Question: I am trying to display grouped list of songs, which I get from server. Songs are grouped in sets according to their first letter. I've created two classes in this purpose SongSet and Song.
'''
public class SongSet
{
public string FirstCharacter { get; set; }
public List<Song> ListOfSongs { get; set; } = new List<Song>();
public SongSet(string firstChar)
{
this.FirstCharacter = firstChar;
}
}
'''
'''
public class Song
{
public string SongTitle { get; set; }
public Song(string title)
{
this.SongTitle = title;
}
}
'''
After received list from server I put it to list of SongSet objects.
'''
public static List<SongSet> ListOfSongsFromServer { get; set; } = new List<SongSet>();
'''
And here my code to display a whole list.
'''
ListView listView = new ListView
{
IsGroupingEnabled = true,
GroupDisplayBinding = new Binding("FirstCharacter"),
ItemsSource = PlayerPageVM.ListOfSongsFromServer,
ItemTemplate = new DataTemplate(() =>
{
Label titleLabel = new Label();
titleLabel.SetBinding(Label.TextProperty, "SongTitle");
return new ViewCell
{
View = new StackLayout
{
Padding = new Thickness(0, 5),
Orientation = StackOrientation.Horizontal,
Children =
{
new StackLayout
{
VerticalOptions=LayoutOptions.Center,
Spacing=0,
Children =
{
titleLabel
}
}
}
}
};
})
};
this.Content = new StackLayout
{
Children =
{
listView
}
};
'''
After build application I've received only list with first letters but without song titles uder them. Can anyone help me how to achievie this?

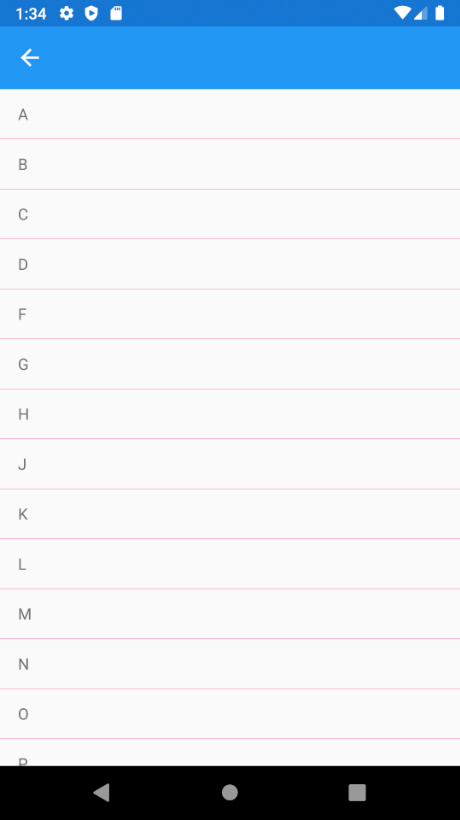
Answer: You want to display grouped list of songs, you could use <URL>. Because it provides the easy way to show Group data.
Display grouped data:
'''
<CollectionView ItemsSource="{Binding Animals}"
IsGrouped="true">
<CollectionView.ItemTemplate>
<DataTemplate>
<Grid Padding="10">
...
</Grid>
</DataTemplate>
</CollectionView.ItemTemplate>
</CollectionView>
'''
And the problem of mode data could refer to document to make 'SongSet' inherit from 'Lsit<Song>' to generate a grouped data.
'''
public class SongSet : List<Song>
{
public string FirstCharacter { get; set; }
public SongSet(string firstChar,List<Song> ListOfSongs): base(ListOfSongs)
{
this.FirstCharacter = firstChar;
}
}
'''